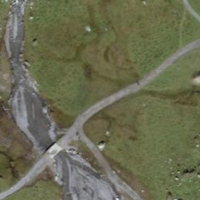
EUNIS habitat code: 23
Species observed at this site:
Silene acaulis
Saxifraga paniculata
Hippocrepis comosa
Arnica montana